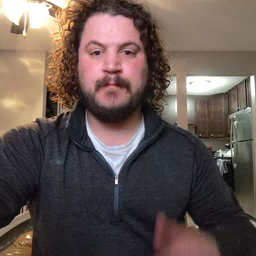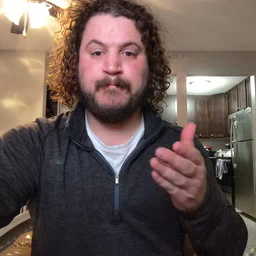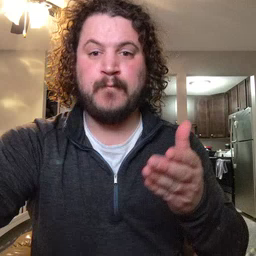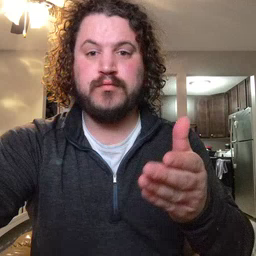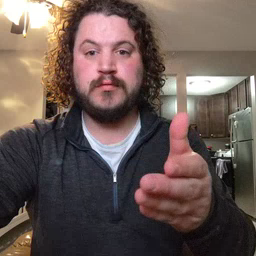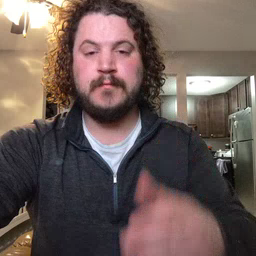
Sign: boat